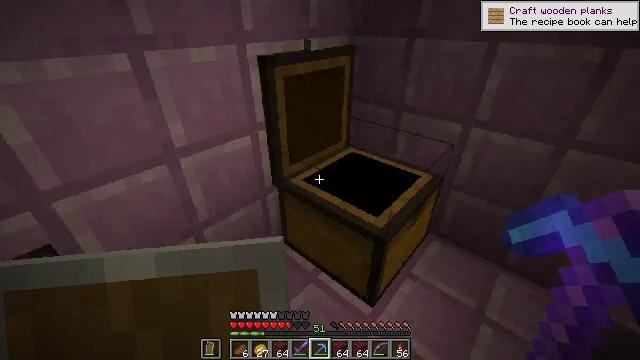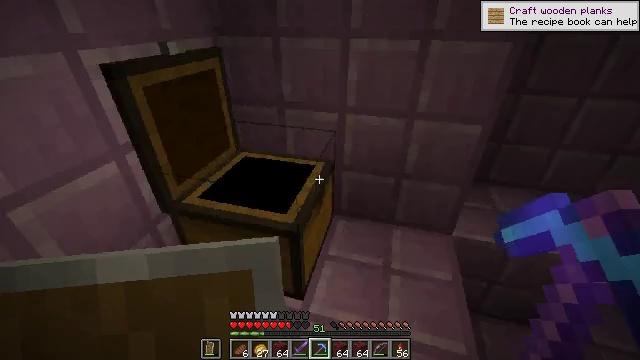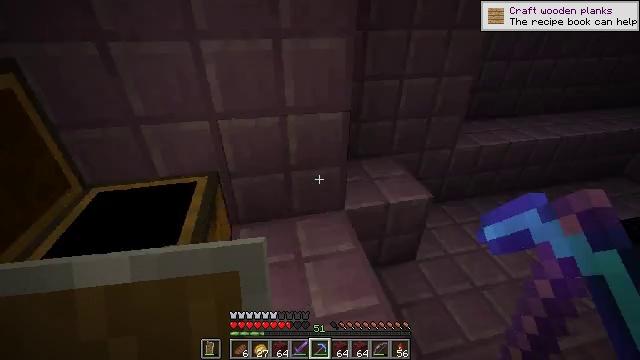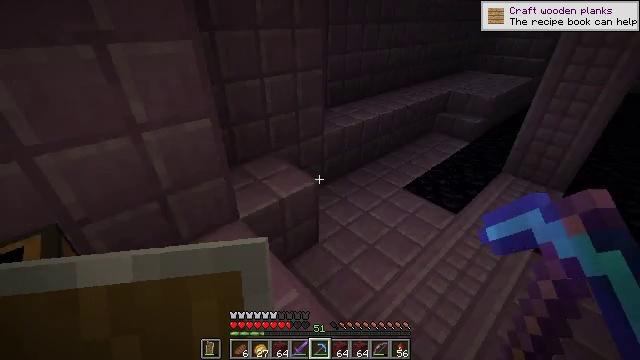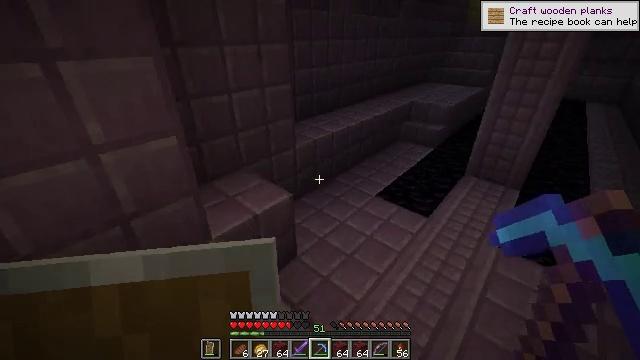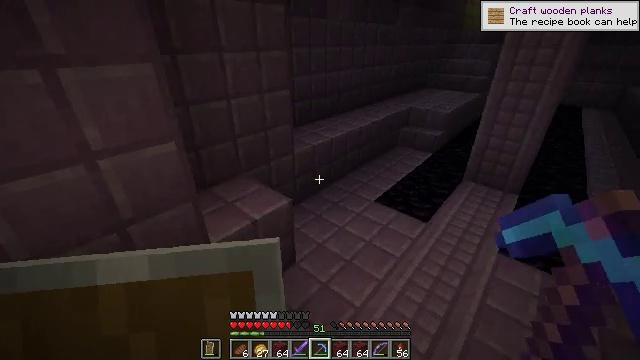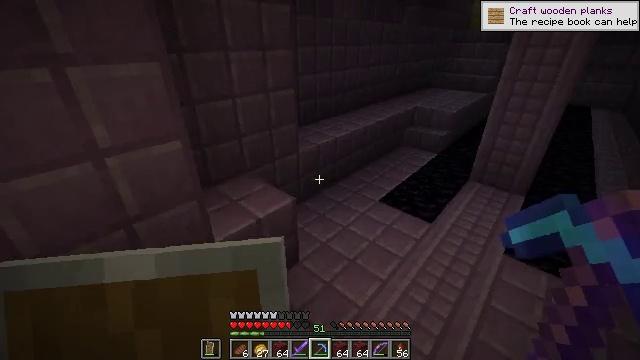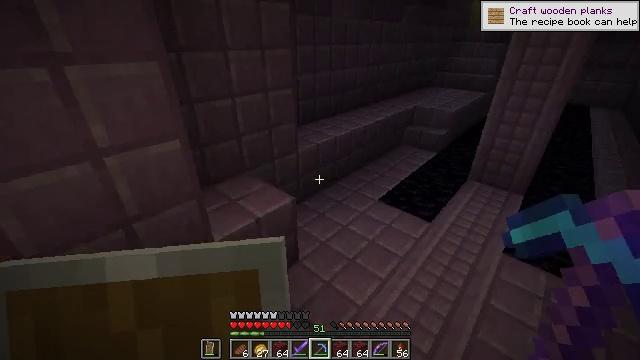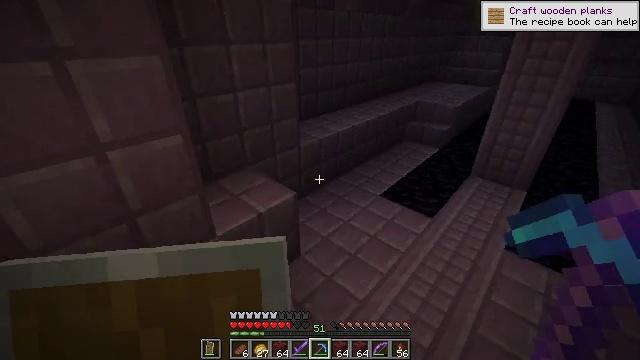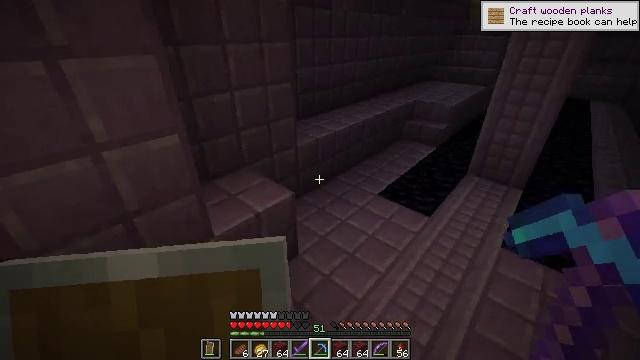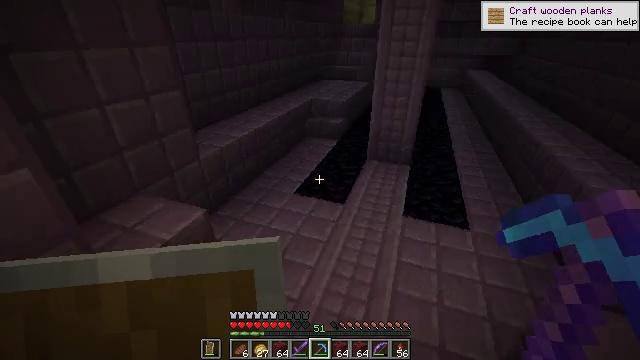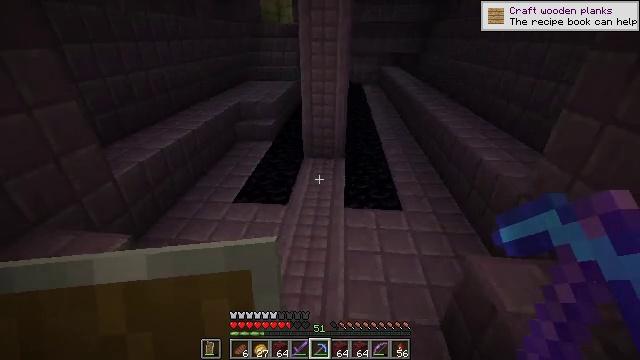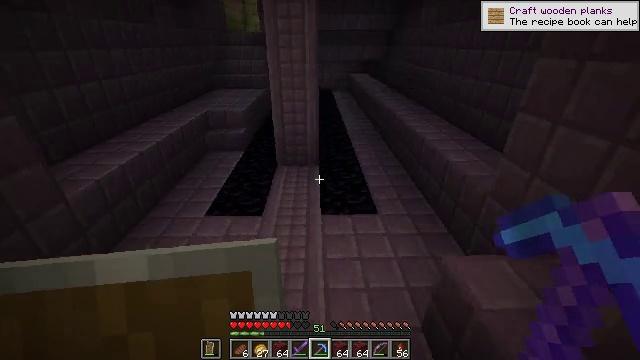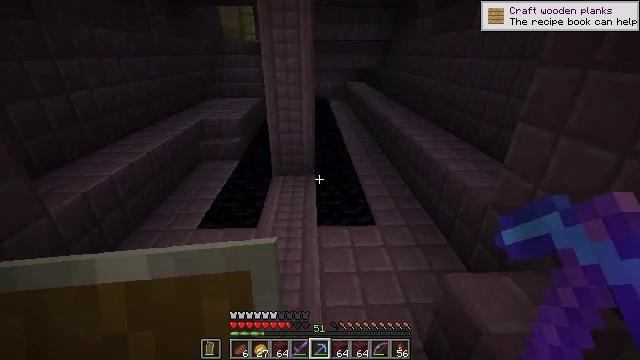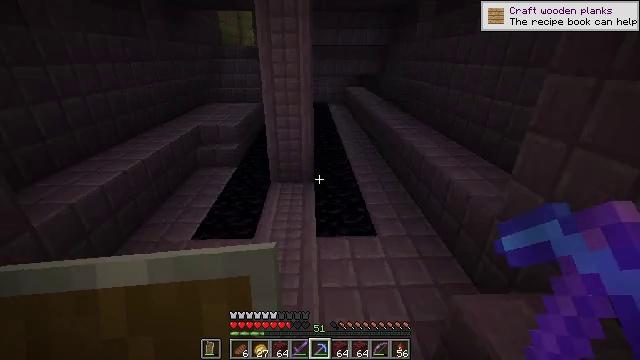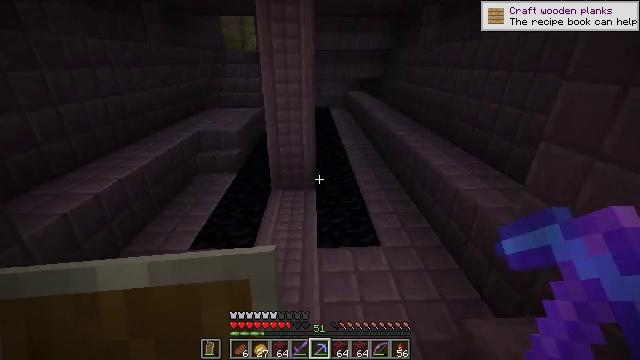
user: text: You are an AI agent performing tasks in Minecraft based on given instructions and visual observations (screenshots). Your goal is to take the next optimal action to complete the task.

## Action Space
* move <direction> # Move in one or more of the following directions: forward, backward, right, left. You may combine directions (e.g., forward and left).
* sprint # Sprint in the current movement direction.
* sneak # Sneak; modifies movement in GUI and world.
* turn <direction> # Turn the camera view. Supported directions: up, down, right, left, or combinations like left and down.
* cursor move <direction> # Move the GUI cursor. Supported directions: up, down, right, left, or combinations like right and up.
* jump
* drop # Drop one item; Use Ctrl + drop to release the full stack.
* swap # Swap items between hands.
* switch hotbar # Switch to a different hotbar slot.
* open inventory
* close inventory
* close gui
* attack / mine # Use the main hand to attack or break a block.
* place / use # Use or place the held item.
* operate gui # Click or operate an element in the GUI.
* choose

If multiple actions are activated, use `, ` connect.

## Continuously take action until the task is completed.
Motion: motion action
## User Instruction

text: Attack the brewing stand to gather it.
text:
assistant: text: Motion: turn right
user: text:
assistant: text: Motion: turn right
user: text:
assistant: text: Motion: turn right
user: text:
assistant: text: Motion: turn right and up
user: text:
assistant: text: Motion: turn up
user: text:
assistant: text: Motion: turn left
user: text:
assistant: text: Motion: no_op
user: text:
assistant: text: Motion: turn down
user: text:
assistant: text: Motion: no_op
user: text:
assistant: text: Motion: turn right
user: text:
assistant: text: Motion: turn right
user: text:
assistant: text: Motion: move forward, turn right and up
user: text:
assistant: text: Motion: move forward, turn up
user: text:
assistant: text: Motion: move forward
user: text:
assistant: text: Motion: no_op
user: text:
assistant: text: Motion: turn left and up
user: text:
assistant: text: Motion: move forward, turn left and up
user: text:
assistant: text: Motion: move forward, turn left and up
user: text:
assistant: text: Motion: move forward, turn left and up
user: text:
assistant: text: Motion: move forward, turn left
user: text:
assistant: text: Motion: move forward, turn left
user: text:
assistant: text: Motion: move forward, turn left
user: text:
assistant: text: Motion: move forward, turn left
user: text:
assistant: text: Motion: move forward, turn left
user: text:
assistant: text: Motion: move forward, turn left
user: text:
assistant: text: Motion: move forward
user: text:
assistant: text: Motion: move forward
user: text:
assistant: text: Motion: move forward
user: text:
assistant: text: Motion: move forward
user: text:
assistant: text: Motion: move forward